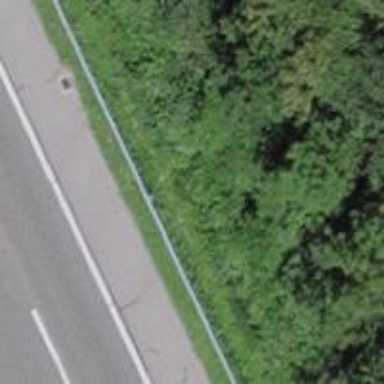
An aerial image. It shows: Track road passing through tunnel.